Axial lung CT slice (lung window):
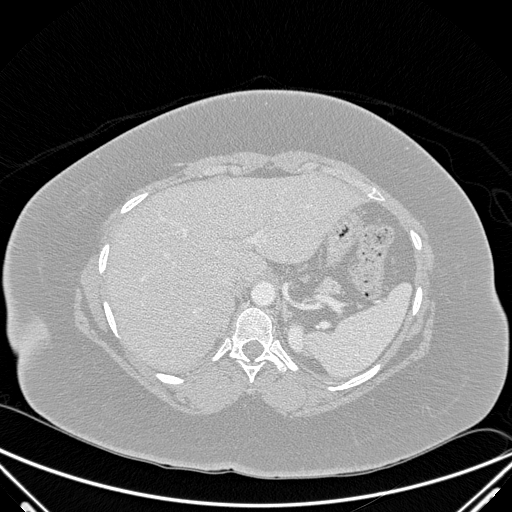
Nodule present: no